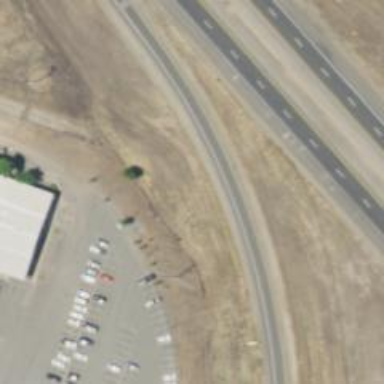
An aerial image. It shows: Asphalt trunk link road.